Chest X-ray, PA view. Patient: 80 years old, sex F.
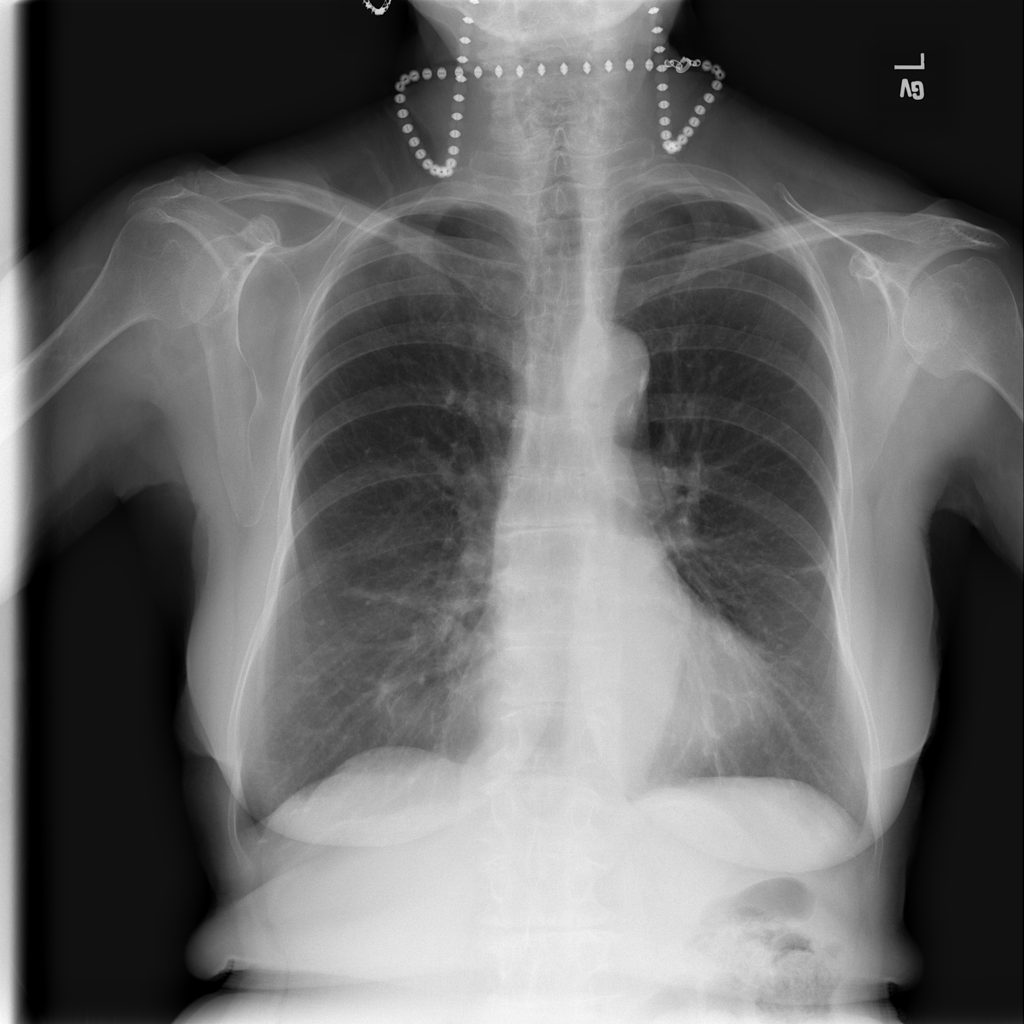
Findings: No Finding